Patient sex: M
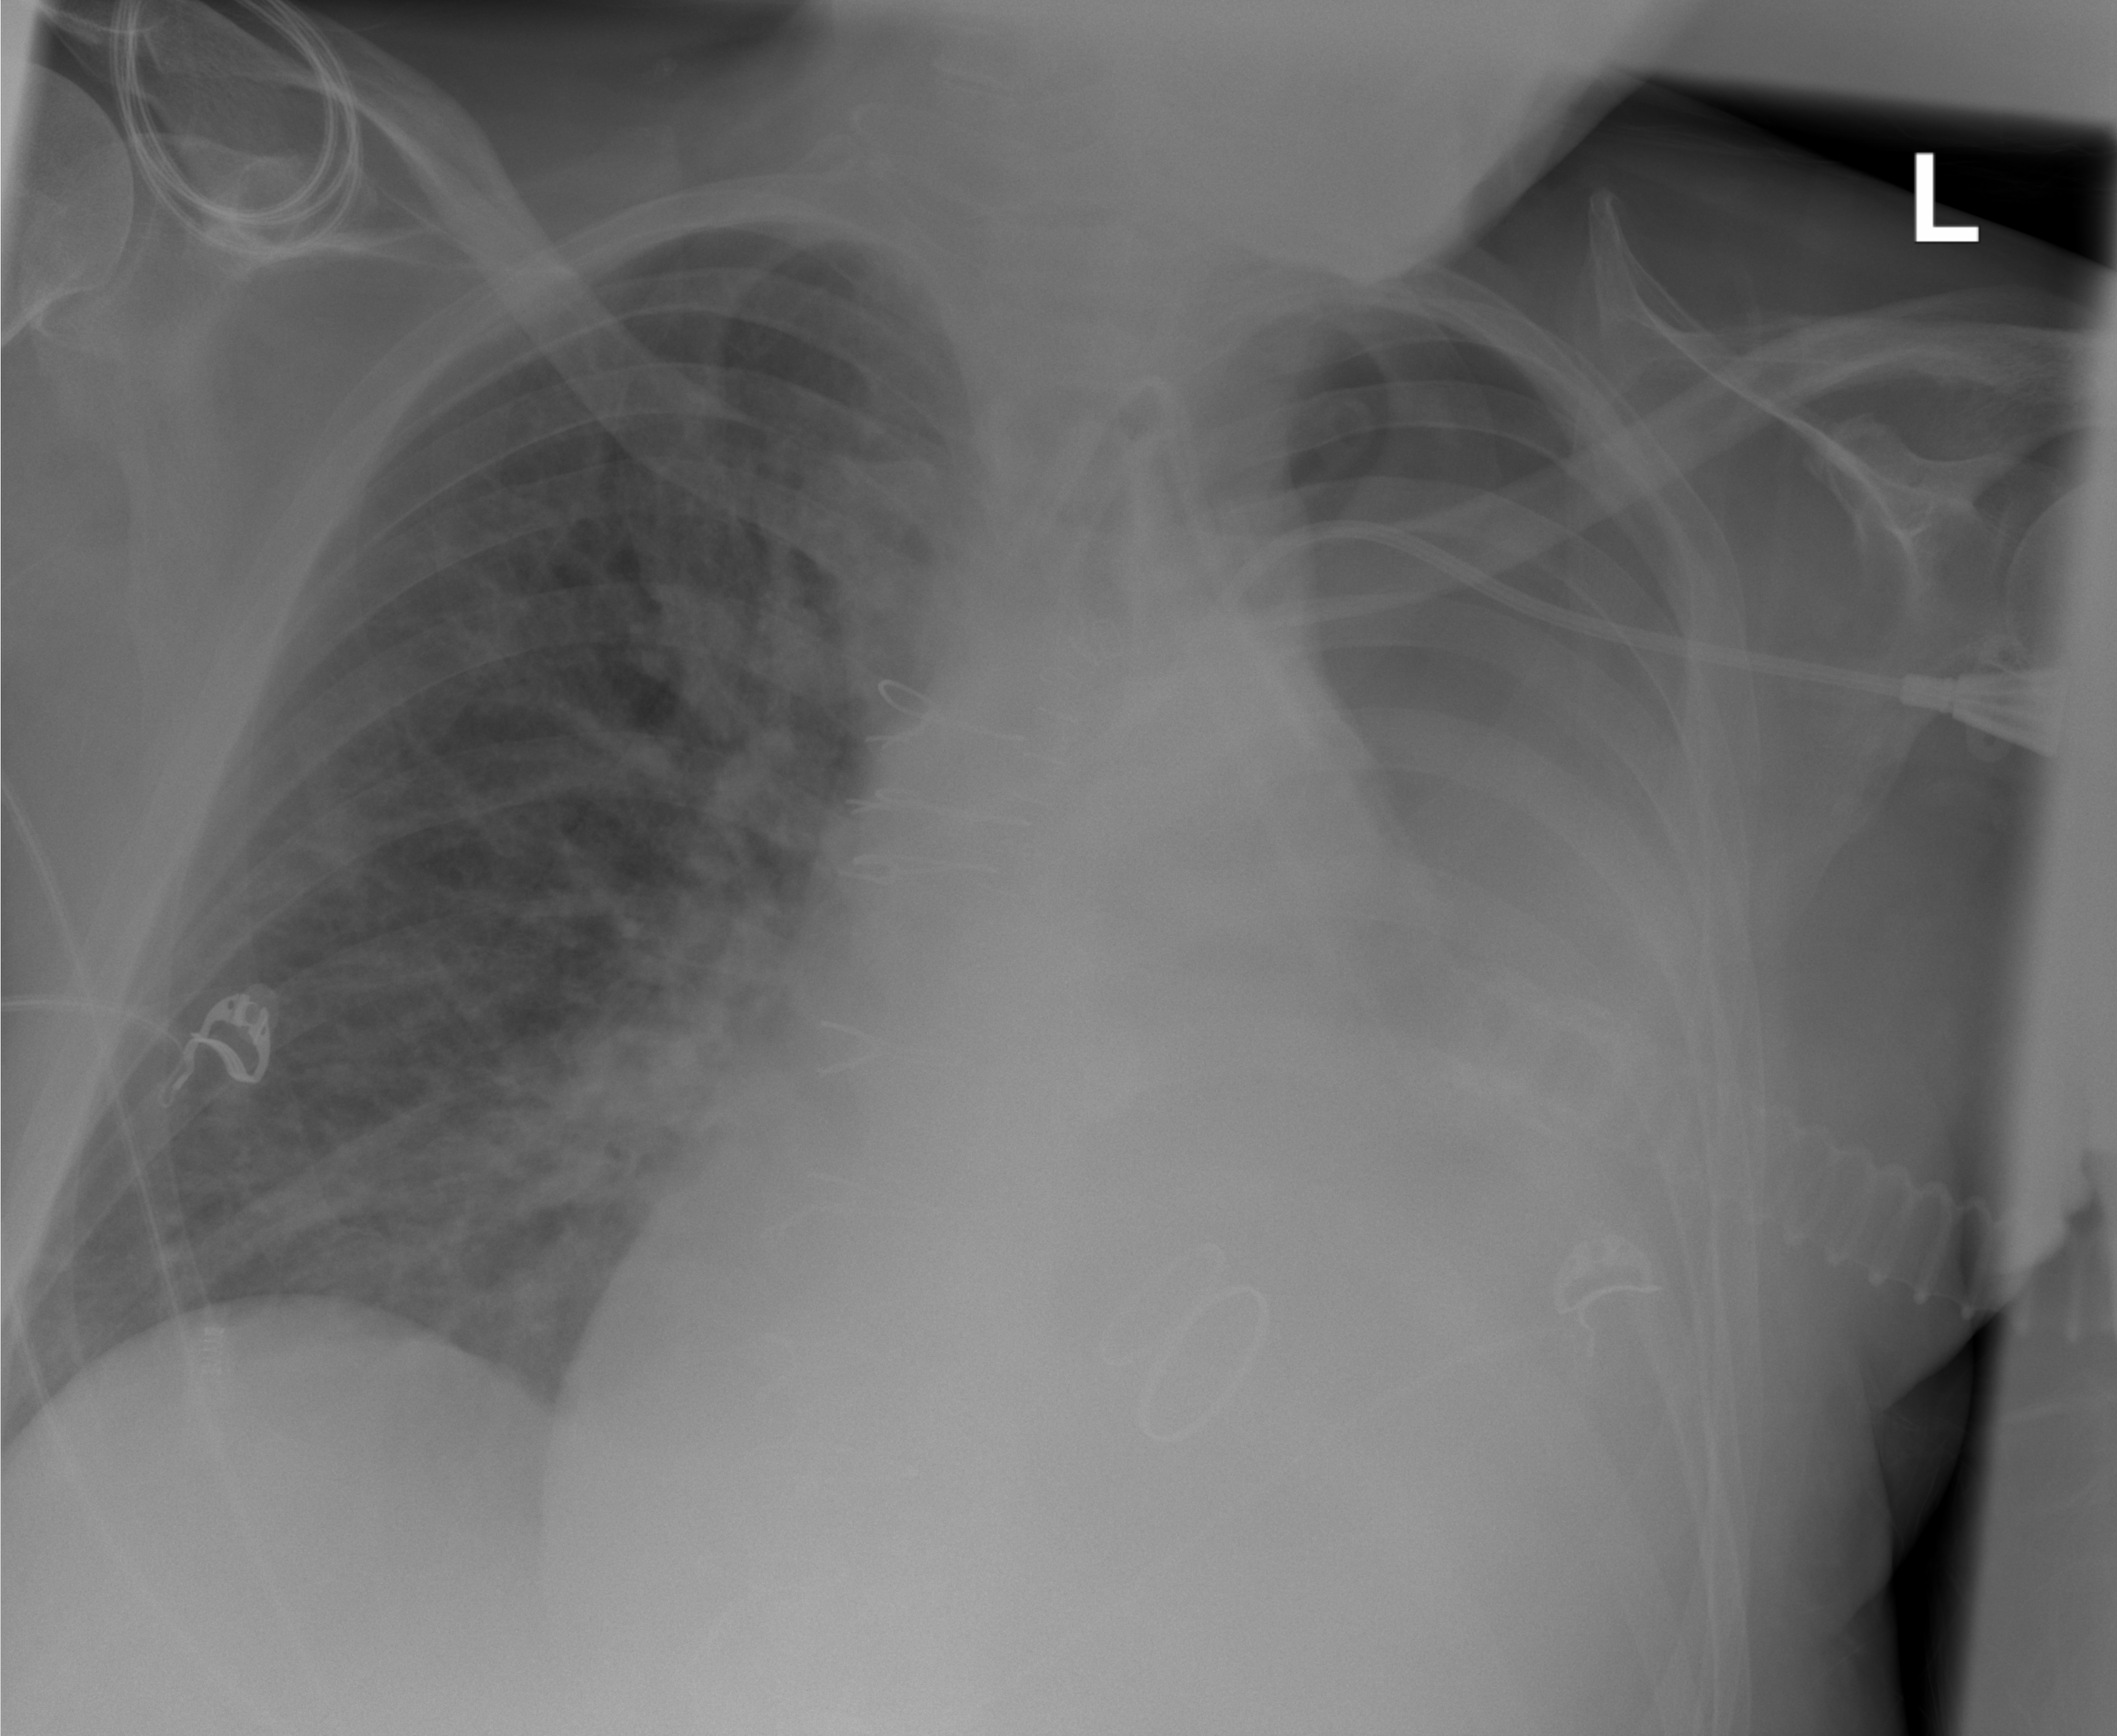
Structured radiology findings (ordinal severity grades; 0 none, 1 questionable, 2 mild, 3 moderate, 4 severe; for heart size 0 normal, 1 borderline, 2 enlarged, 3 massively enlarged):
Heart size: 3
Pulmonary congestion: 2
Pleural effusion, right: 0
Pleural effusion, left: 3
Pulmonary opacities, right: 2
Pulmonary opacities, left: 2
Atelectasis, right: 2
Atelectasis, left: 3